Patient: sex F, age 55
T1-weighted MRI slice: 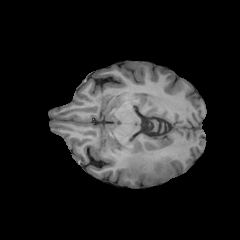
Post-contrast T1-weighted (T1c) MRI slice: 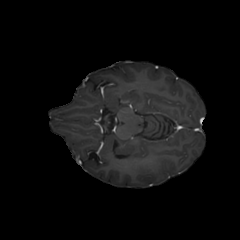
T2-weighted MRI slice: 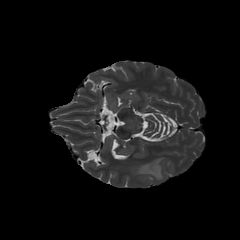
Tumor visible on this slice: yes
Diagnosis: Glioblastoma, IDH-wildtype
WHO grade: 4